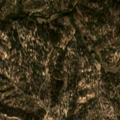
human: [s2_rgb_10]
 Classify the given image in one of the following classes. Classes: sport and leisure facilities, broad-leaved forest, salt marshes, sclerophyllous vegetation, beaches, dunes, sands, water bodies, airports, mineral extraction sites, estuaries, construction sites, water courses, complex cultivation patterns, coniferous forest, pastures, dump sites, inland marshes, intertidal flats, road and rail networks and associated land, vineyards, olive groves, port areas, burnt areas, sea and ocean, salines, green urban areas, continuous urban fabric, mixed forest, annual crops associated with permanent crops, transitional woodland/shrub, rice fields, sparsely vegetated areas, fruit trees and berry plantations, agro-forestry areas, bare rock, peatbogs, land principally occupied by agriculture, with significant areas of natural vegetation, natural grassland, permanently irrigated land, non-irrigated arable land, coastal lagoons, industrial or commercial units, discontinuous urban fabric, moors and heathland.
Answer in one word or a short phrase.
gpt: land principally occupied by agriculture, with significant areas of natural vegetation, broad-leaved forest